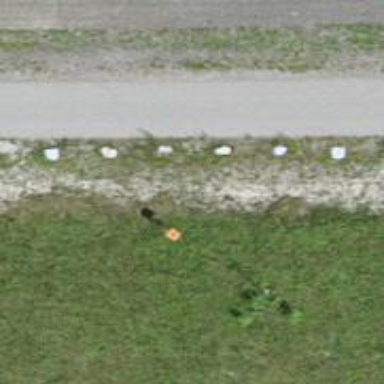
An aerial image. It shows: View of pole with roofed pipeline marker.